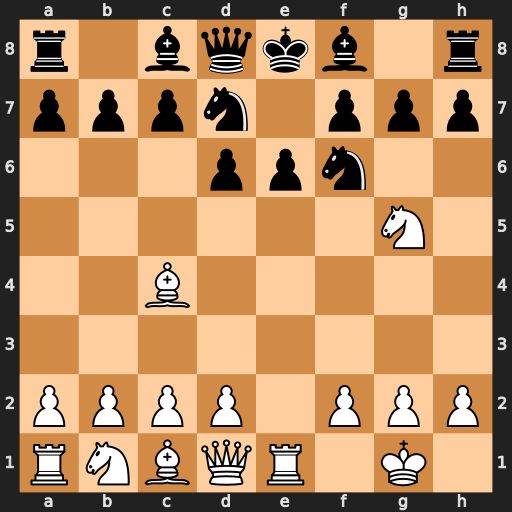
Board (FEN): r1bqkb1r/pppn1ppp/3ppn2/6N1/2B5/8/PPPP1PPP/RNBQR1K1
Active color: w
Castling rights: kq
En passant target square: -
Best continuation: Bxe6 fxe6 Nxe6 Nb6 Nxd8+